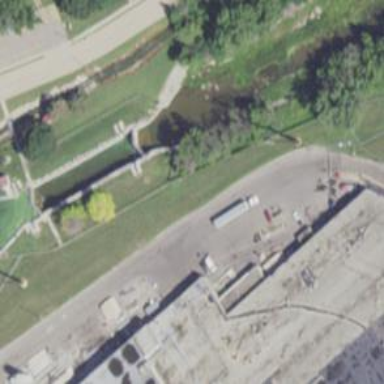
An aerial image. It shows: Lock gate on waterway.